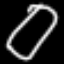
Label: line